Interaction volume radius: 10 \u00c5
Interaction volume height: 25 \u00c5
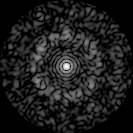
Disorder parameter: 0.7956